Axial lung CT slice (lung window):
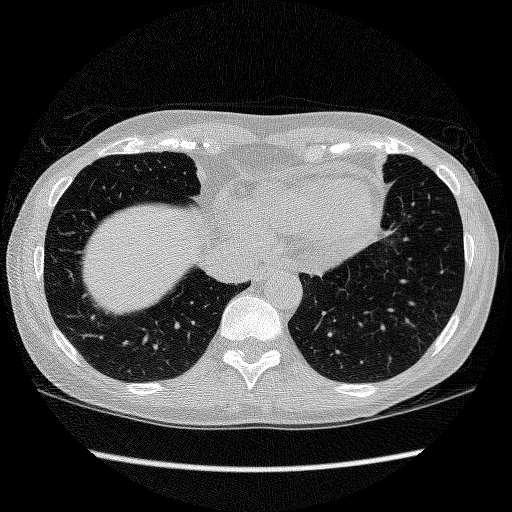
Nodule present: no